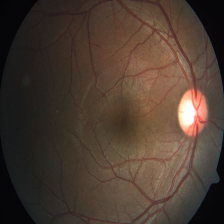
Diabetic retinopathy grade: Severe